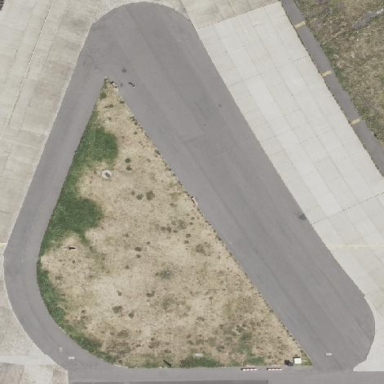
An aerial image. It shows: Asphalt pedestrian road.